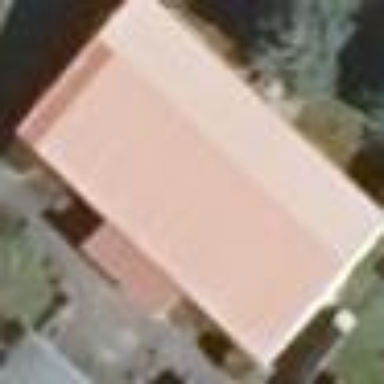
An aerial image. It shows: Building with gabled roof oriented along its structure. The roof is light gray in color.